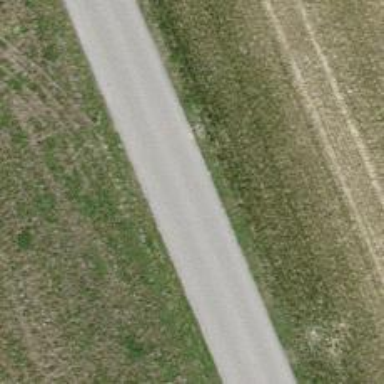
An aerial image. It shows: Unclassified road with asphalt surface. There is opposite cycleway along the road.